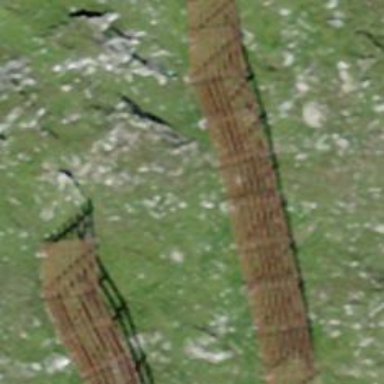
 designed to mitigate snow accumulations in specific area."